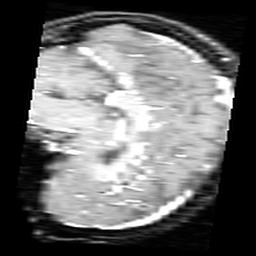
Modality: inplaneT1
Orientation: sagittal
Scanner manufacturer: ge
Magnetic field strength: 3 T
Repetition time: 0.2 s
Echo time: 0.0036 s